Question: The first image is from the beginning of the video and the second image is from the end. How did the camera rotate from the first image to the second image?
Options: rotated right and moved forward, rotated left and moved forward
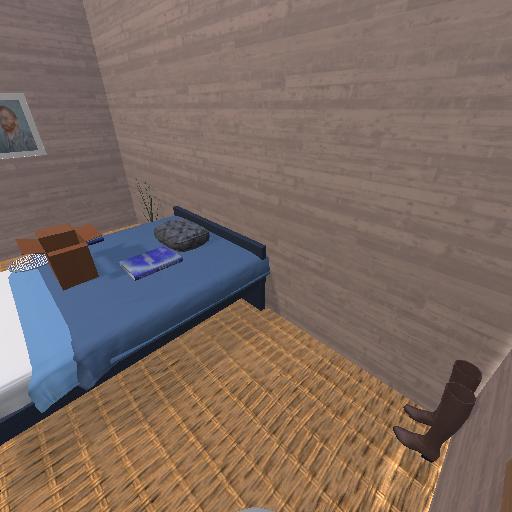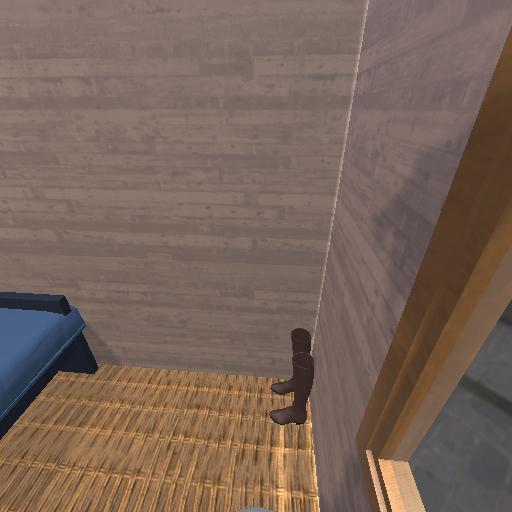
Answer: rotated right and moved forward